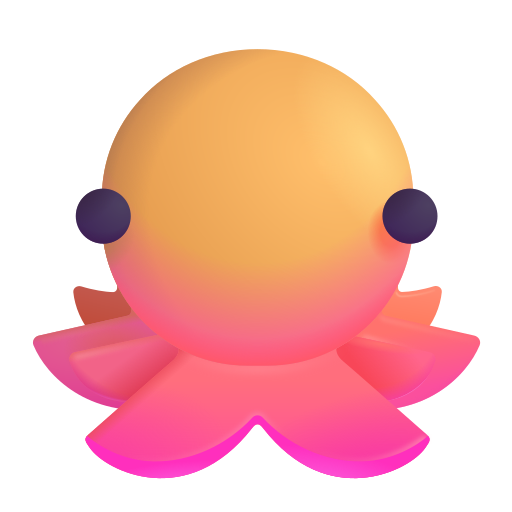
octopus color